Field crop: maize
Growth stage: 2
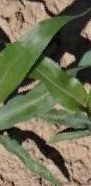
Species: maize